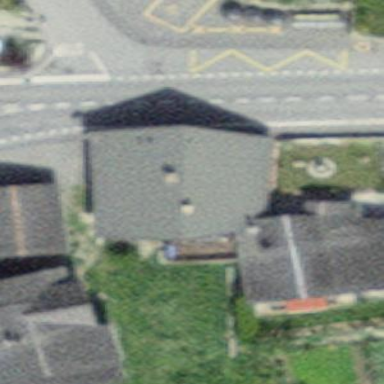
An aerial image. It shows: Simple house.